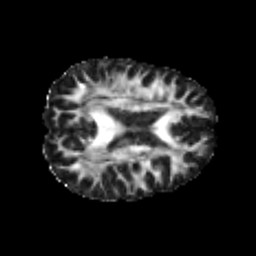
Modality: FA
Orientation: axial
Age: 21
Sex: female
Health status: healthy
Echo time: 0.074 s